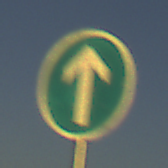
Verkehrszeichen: VorgeschriebeneFahrtrichtungGeradeaus
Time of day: SunriseSunset
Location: Outdoor (Nature)
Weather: Clear
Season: NotSpecified
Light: Natural